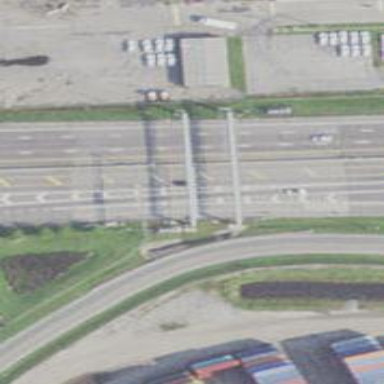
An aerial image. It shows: Toll gantry on the road.